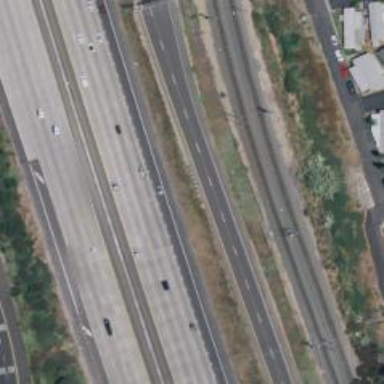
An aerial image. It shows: View of motorway.